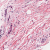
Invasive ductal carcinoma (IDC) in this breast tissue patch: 0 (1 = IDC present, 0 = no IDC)